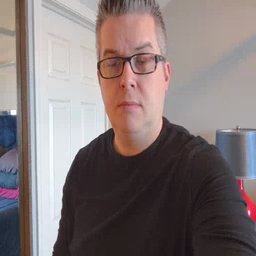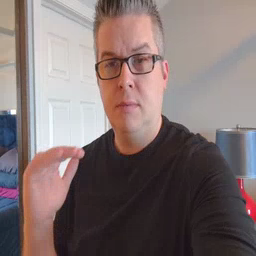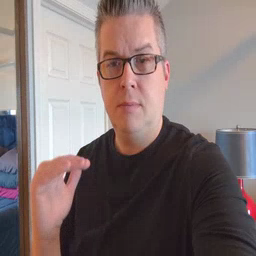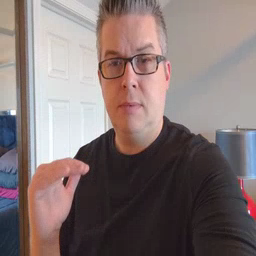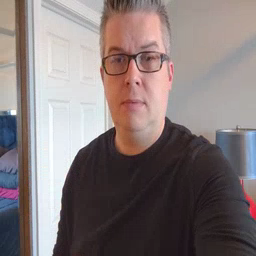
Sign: child